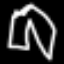
Label: pants